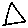
Label: triangle